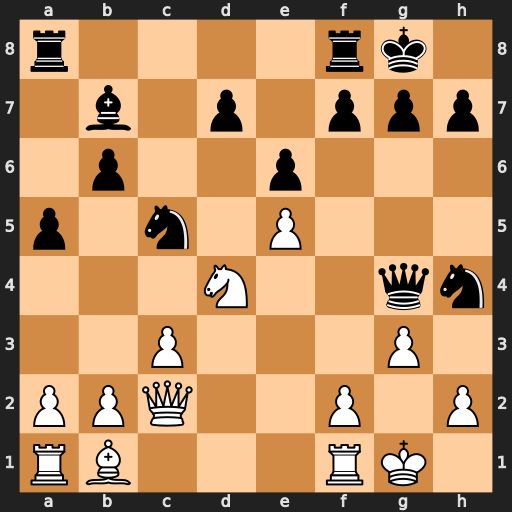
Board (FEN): r4rk1/1b1p1ppp/1p2p3/p1n1P3/3N2qn/2P3P1/PPQ2P1P/RB3RK1
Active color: w
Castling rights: -
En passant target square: -
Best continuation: Qxh7#